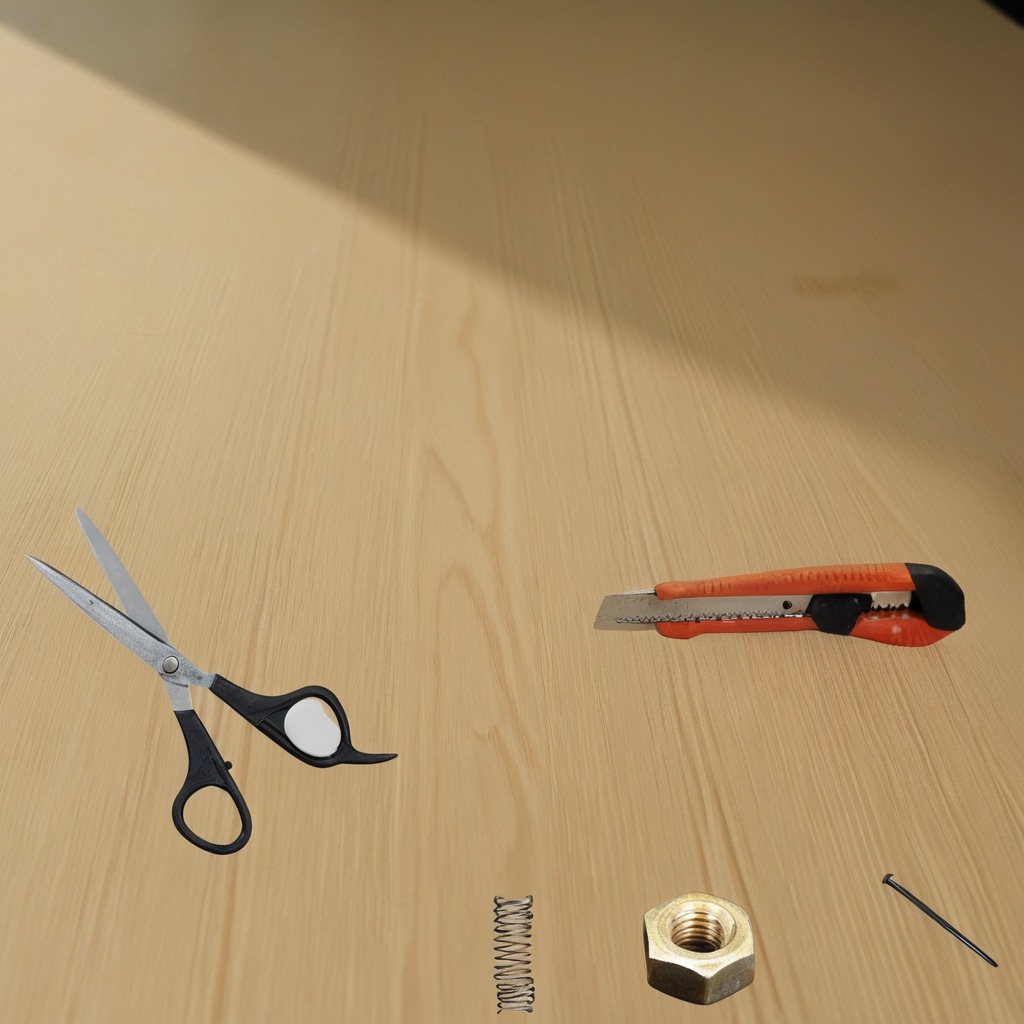
A utility knife, an iron nail, a coiled metal spring, a metal nut, and a pair of scissors are lying on the plywood surface.